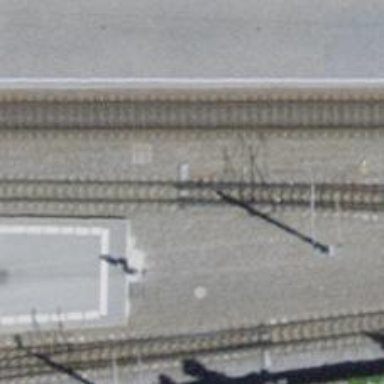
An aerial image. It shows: Railway switch with the turnout pointing to the right.